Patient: sex M, age 73
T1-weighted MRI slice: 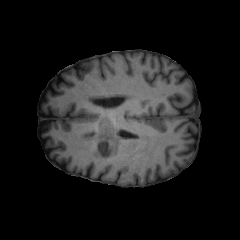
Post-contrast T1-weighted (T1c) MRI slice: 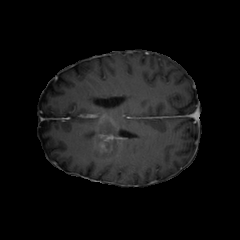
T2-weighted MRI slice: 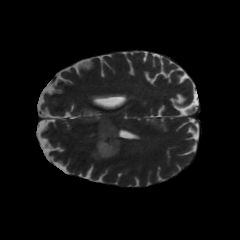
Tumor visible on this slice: yes
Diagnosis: Glioblastoma, IDH-wildtype
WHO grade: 4